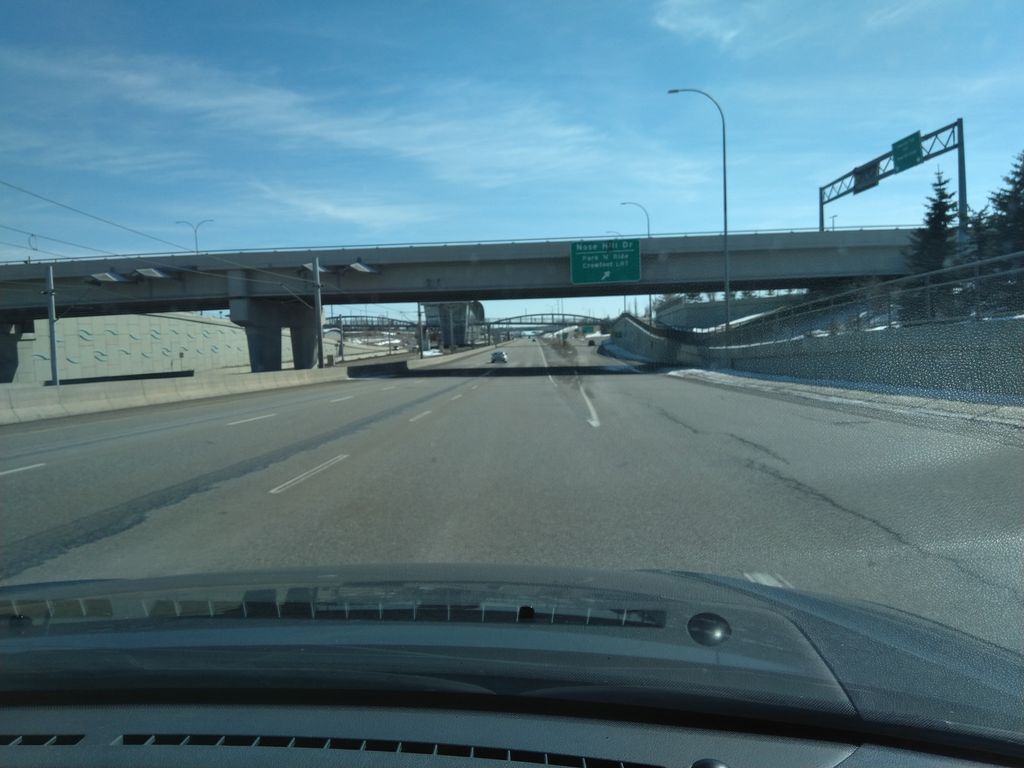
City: calgary